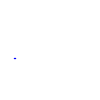
Particle: proton